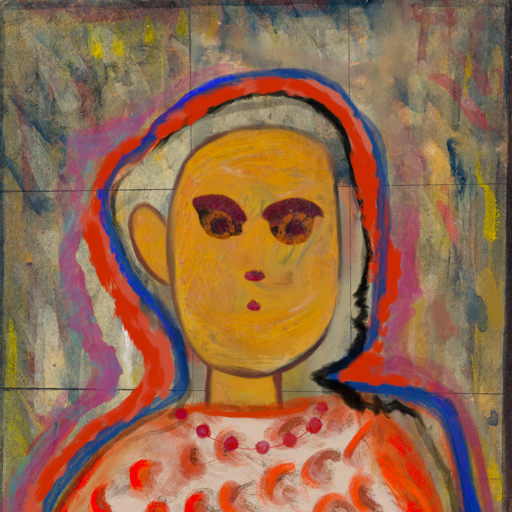
Background: GypsyMother, Head And Neck Front: After_Raid, Face Front: Doll, Bust: Rupkatha, Hair Front: Experience, Head Accessory: Blank, Second Necklace: Blank, Necklace: Irani_3, Baby: Blank